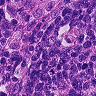
Metastatic tissue present: yes